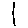
Label: line